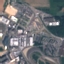
Land use / land cover class: Industrial